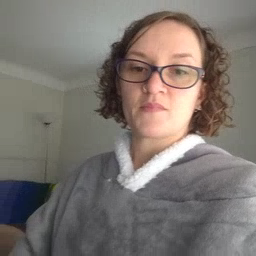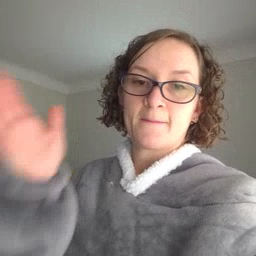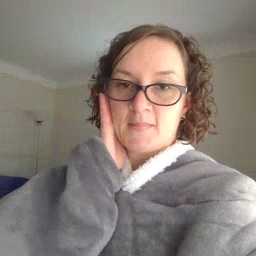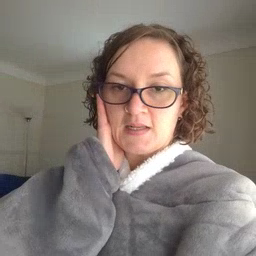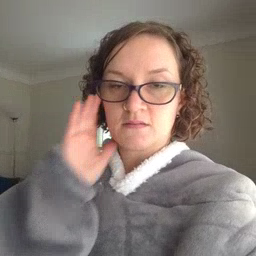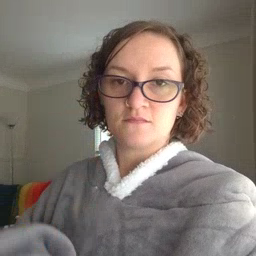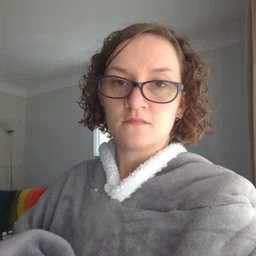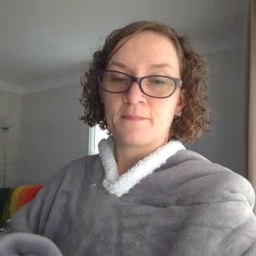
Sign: bed